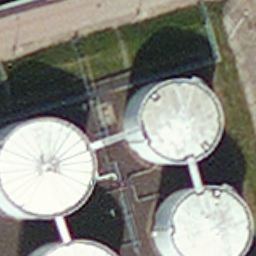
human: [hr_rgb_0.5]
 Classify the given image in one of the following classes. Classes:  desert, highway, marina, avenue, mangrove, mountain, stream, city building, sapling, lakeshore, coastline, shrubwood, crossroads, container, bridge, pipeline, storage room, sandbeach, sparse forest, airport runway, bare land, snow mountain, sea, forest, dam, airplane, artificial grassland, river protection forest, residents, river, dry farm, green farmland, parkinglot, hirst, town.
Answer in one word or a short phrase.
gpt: storage room